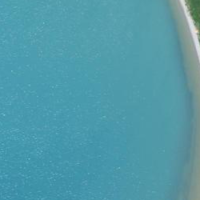
EUNIS habitat code: 14
Species observed at this site:
Tussilago farfara